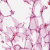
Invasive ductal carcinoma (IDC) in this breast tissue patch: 0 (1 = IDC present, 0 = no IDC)